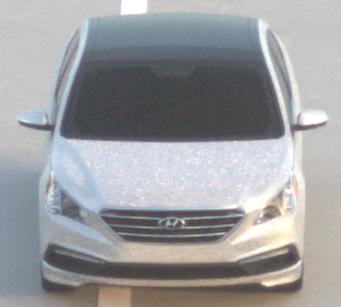
Make: Hyundai
Model: Sonata
Detailed model: Gen. 7
Model produced from: 2015
Model produced until: 2017
Doors: 4
Color: white
Road condition: dry road
Daytime: sunrise or sunset
Contrast: low contrast